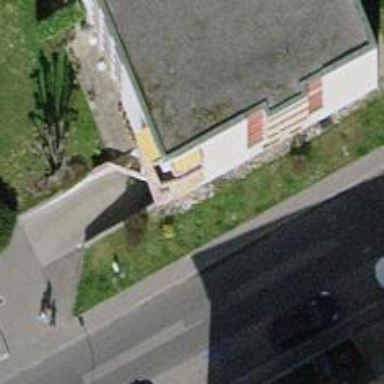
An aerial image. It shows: Parking entrance.